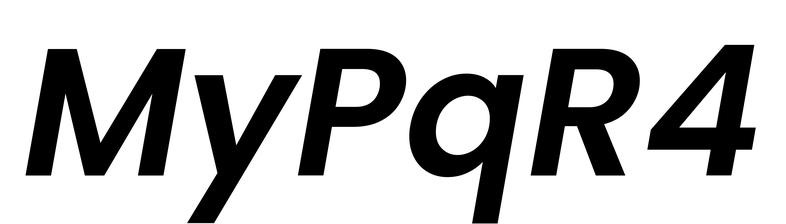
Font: Poppins-SemiBoldItalic